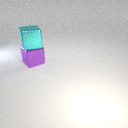
large purple metal cube below large cyan metal cube